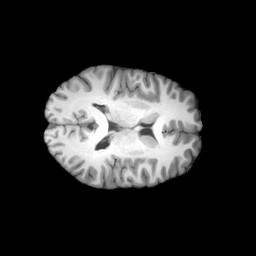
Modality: T1w
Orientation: axial